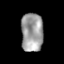
Tissue: lung
Cell type: Myeloid cells
Senescence score: 0.2334
Nuclear area (px): 835
Mean DAPI intensity: 157.721